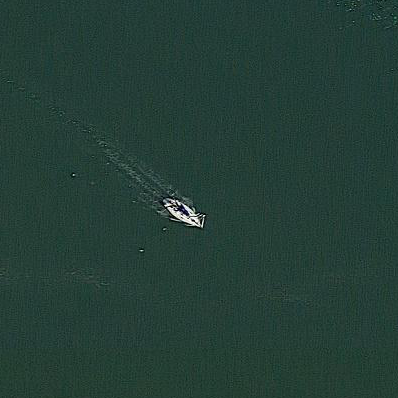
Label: civil